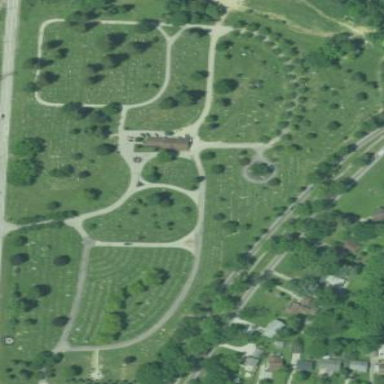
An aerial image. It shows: Cemetery.